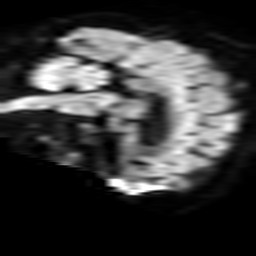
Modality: TRACE
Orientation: sagittal
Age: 69
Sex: male
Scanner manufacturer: philips
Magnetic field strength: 3 T
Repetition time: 3.334 s
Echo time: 0.076 s